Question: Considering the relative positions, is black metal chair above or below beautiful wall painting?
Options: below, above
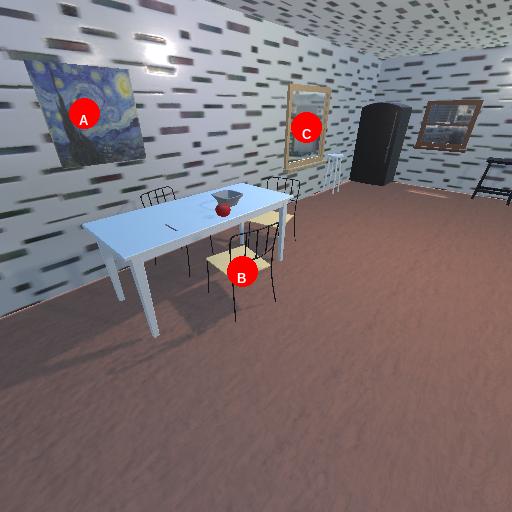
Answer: below